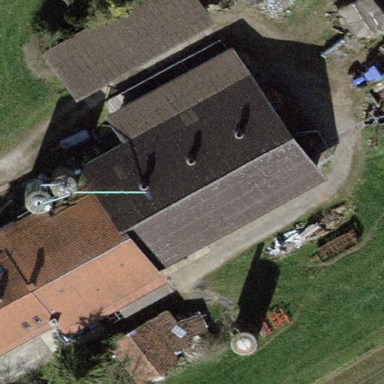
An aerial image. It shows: Farm with farmyard.